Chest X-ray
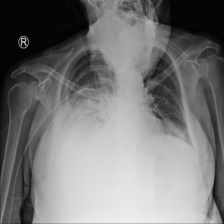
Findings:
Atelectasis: negative
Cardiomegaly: negative
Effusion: positive
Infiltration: negative
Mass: negative
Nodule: negative
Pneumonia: negative
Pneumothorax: negative
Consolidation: negative
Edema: negative
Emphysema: negative
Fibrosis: negative
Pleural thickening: negative
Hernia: negative